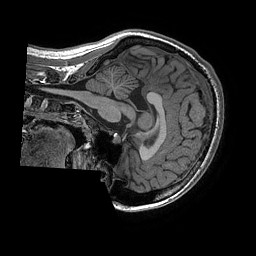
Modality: T1w
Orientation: sagittal
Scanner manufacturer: ge
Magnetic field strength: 3 T
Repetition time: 0.008184 s
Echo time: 0.003192 s